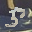
Label: 5